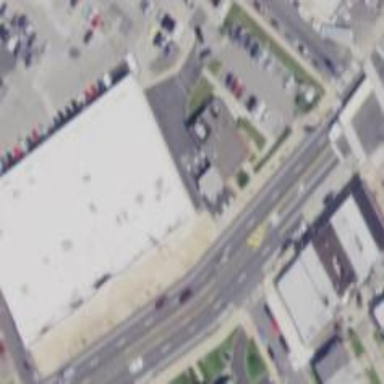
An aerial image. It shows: Retail building.